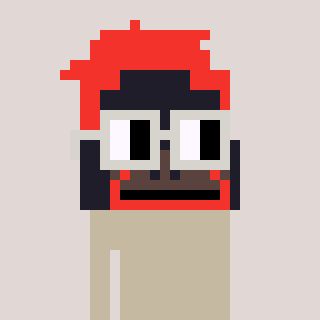
a pixel art character with square light gray glasses, a orangutan-shaped head and a gold-colored body on a warm background